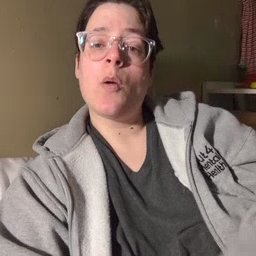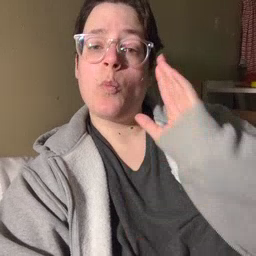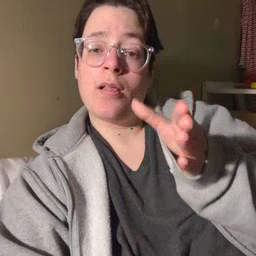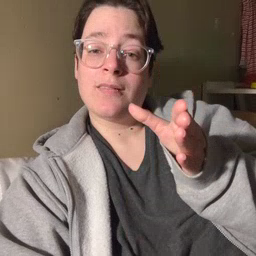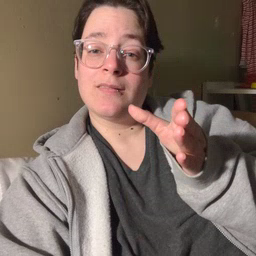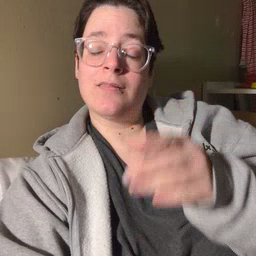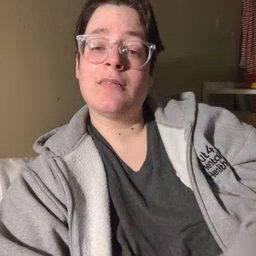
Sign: will